Question: I'm trying to get the data from webservice, some values of type string, integer is possible, but tables in xml file are read as TXMLdata. How can I read this or save in xml to use later in ClientDataset? I use WDSLimporter from XE5 and this is a WDSL link:
<URL>

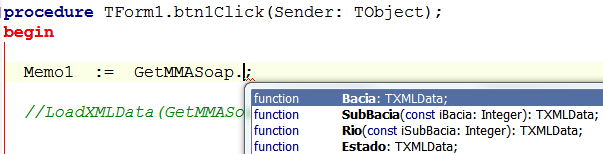
Answer: As @J__ suggested you can use the 'XMLNode' property of your 'TXMLData' to access the underlying 'XML'.
Try following code:
'''
procedure TForm1.Button1Click(Sender: TObject);
begin
showMessage(GetMMASoap.Bacia.XMLNode.XML);
end;
'''
And the result:

Please take in account I did not add the necessary conditions to avoid AVs in case the 'GetMMASoap' or some of its nested objects do not return data. You would have to add those yourself.
Once you have the 'XML', it is up to your needs how to get it into a 'TClientDataset' or alternative. Personally I would write a 'parser' to do this.